Question: Looking for a O(logn) algorithm to identify the line segments of the convex polygon which intersect with an extended line segment. It is known for sure that the line segment lies inside the convex polygon completely.
Example:
Input: ab // , {1,2,3,4,5,6} //
Output: 3-4,5-6

This can be done by getting the equation of all the lines and checking if they intersect but that would be O(n) as n lines need to be checked for intersection. I think it should be possible to use to reduce the complexity but I can't understand on what to apply it.
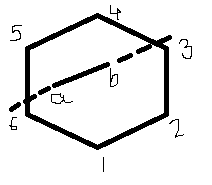
Answer: At first, you need to work with oriented polygon edges and store them in an array (or may be in another data structure, which allows direct access with time complexity not more than ). The linked list isn't good for this problem.
Also you need to assign orientation to your extended segment - let's say it's oriented from A to B. Then it partitions the plane into two halfplanes - left and right. You choose your initial edge (with vertices 0 and 1) and then the middle edge (with vertices [n/2]-1 and [n/2]). There are two cases - the initial edge intersects the extended segment or it doesn't. I'll consider the first case here, leaving the second one to you. Also I'll assume the initial edge lies entirely in the right halfplane (the left plane case is symmetric). The middle edge partitions the polygon into two edge paths - I'll call them the one (vertices from 0 to [n/2]) and one (vertices from [n/2] to 0).
Five cases are possible - the middle edge can:
1. Lie entirely in the right halplane (the same as the initial edge) and follow the initial edge - then you recursively analyze the second path.
2. Lie entirely in the right halplane (the same as the initial edge) and precede the initial edge - then you recursively analyze the first path.
3. Lie entirely in the left halfplane (not the one where the initial edge is) - then you have to recursively analyze both paths.
4. Intersect the extended segment going from right halfplane to the left halfplane - one intersection is found, and then you recursively analyze the second path.
5. Intersect the extended segment going from left halfplane to the right halfplane - one intersection is found, then you recursively analyze the first path.
So - the most "inconvenient" case is the (2) - you can't drop any paths in this case, but it looks like it can't be repeated for the whole polygon.
Also you'll have to calculate relationship between oriented polygon edges - "follows/precedes". It can be done using the relative edge angle - the "following" edge must turn to the left relative to the "preceding" edge (because of convexity).